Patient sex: M
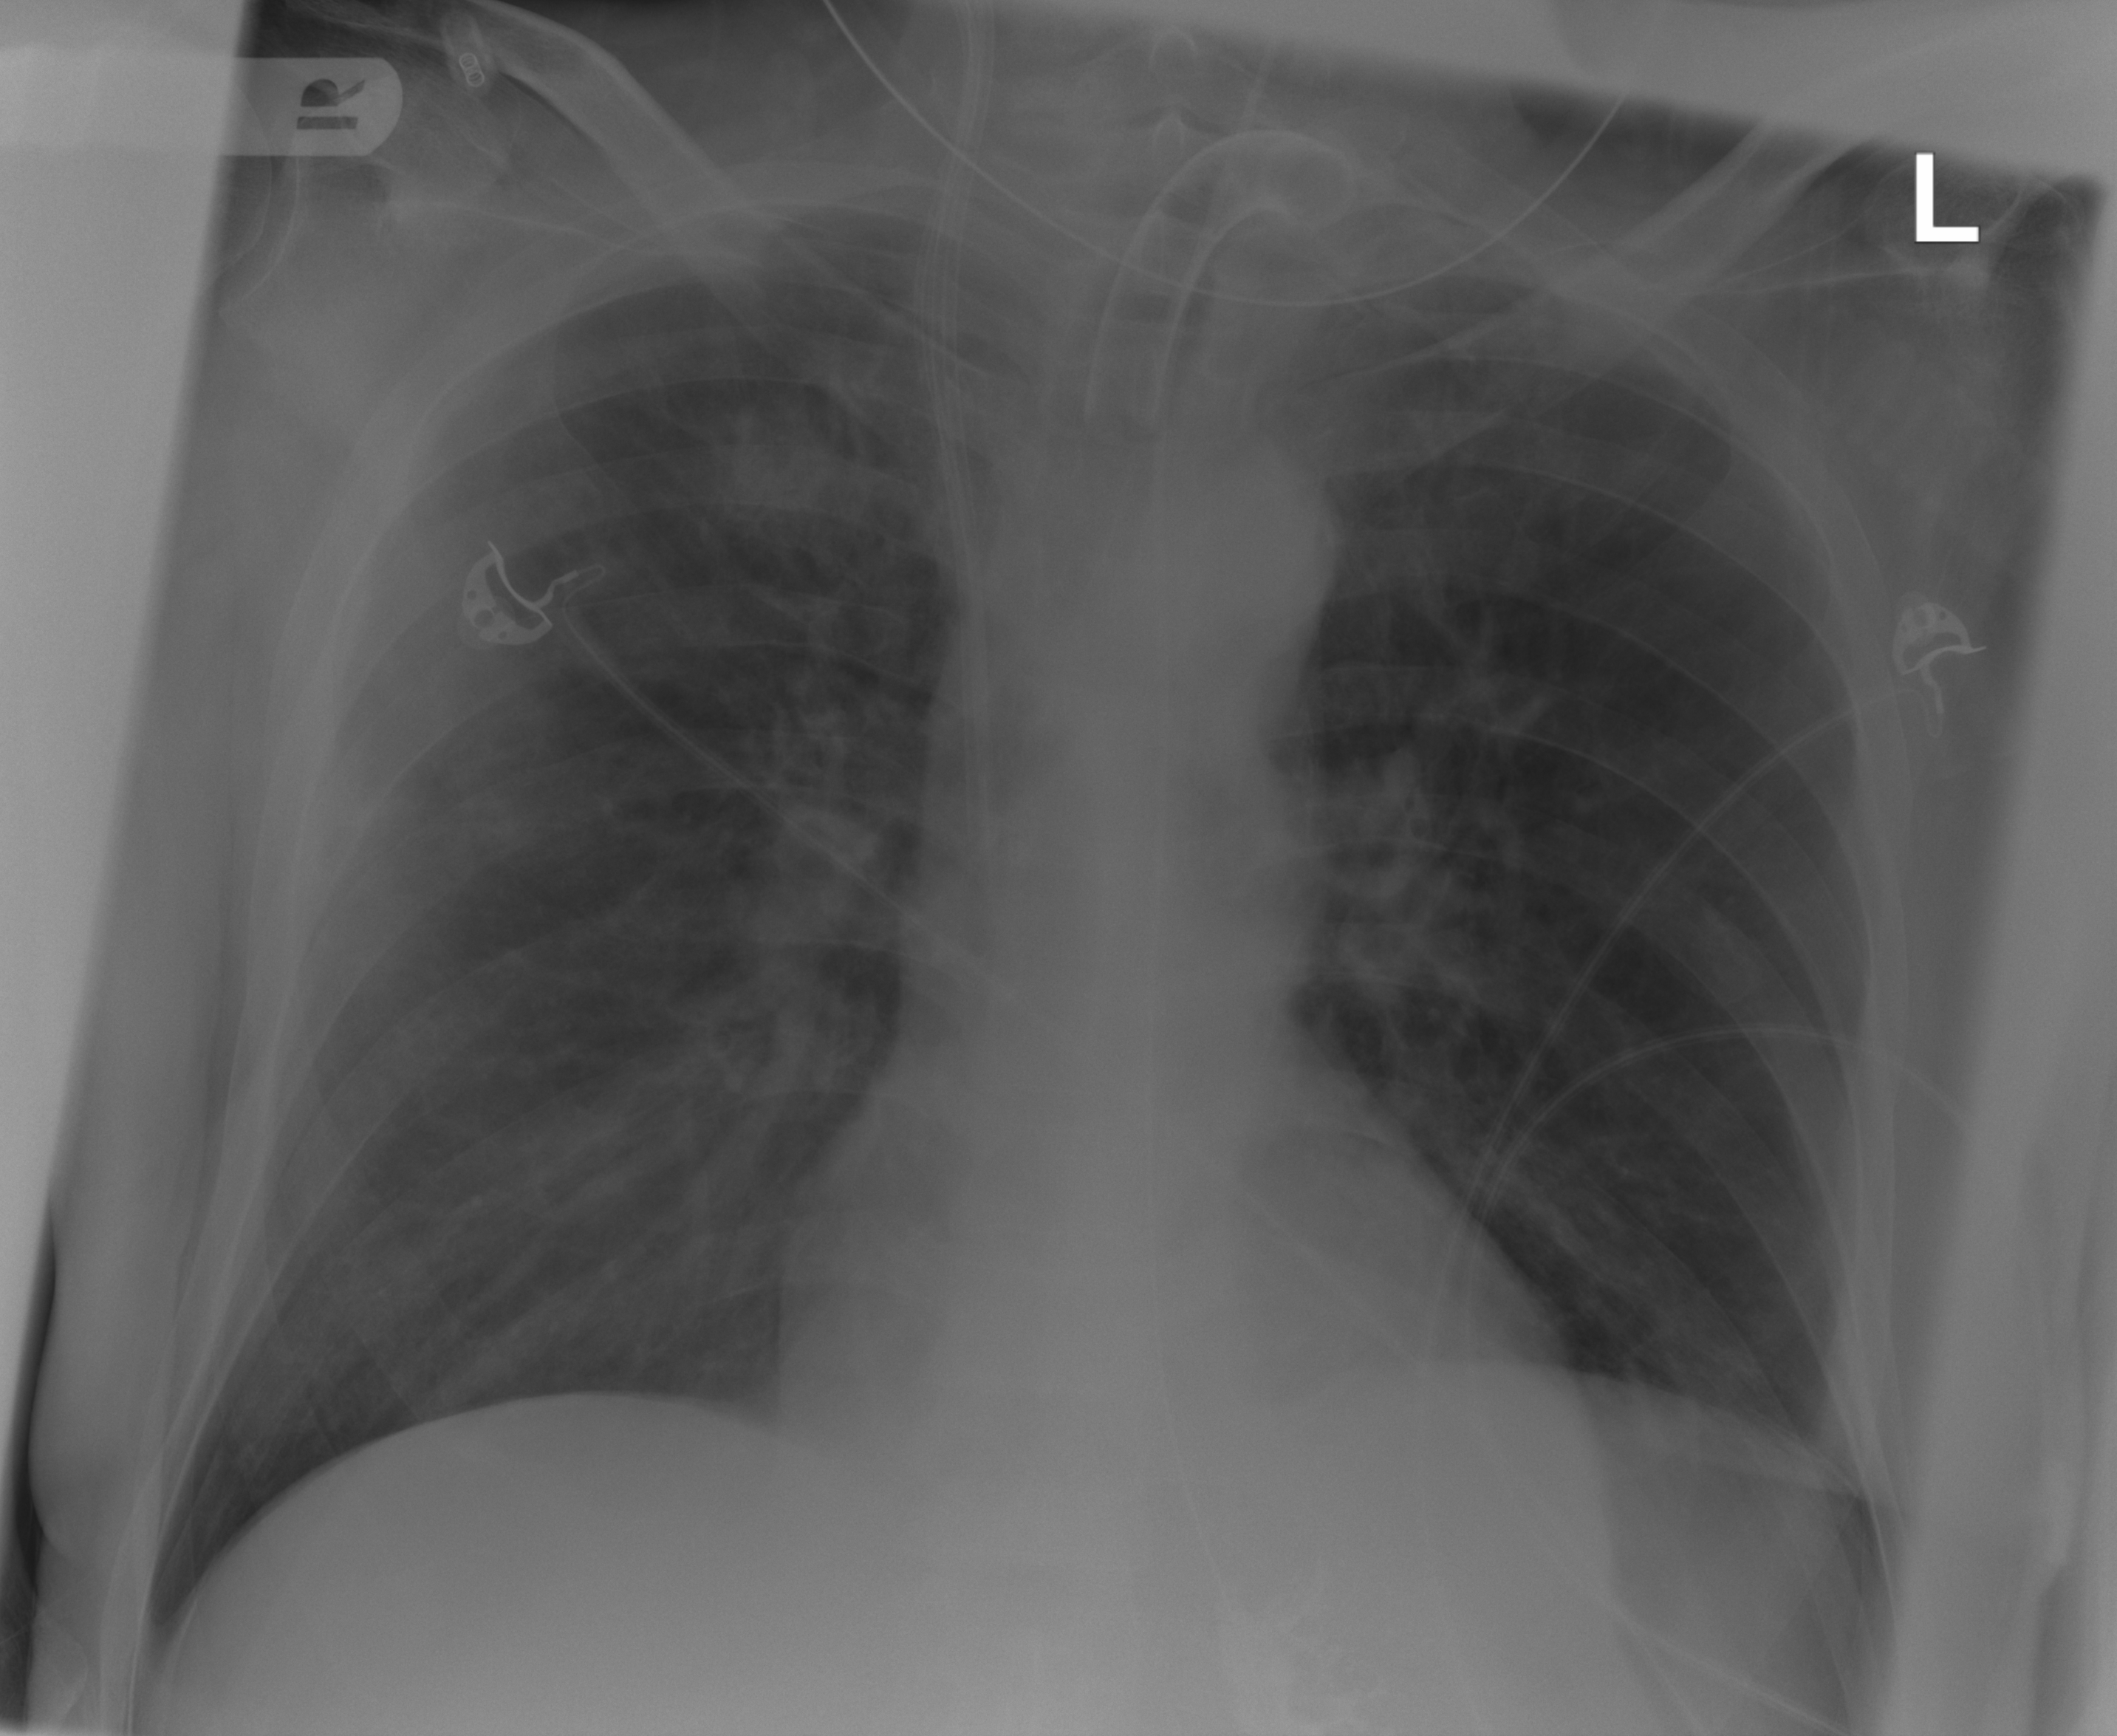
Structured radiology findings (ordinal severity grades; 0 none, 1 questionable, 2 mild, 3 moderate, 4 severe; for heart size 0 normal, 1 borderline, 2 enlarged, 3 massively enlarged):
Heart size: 0
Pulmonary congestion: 0
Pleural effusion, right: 0
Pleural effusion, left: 0
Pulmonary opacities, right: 2
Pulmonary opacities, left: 0
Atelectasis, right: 2
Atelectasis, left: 0